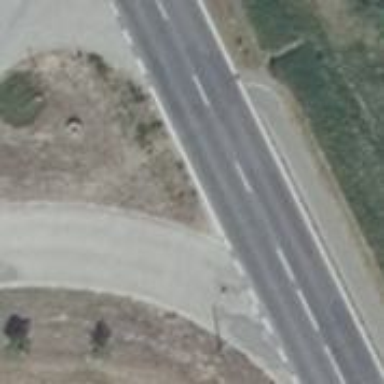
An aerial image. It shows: Asphalt path with opposite cycleway.